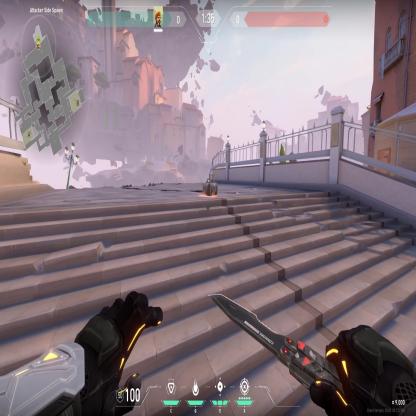
Label: dropped spike